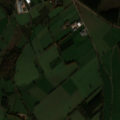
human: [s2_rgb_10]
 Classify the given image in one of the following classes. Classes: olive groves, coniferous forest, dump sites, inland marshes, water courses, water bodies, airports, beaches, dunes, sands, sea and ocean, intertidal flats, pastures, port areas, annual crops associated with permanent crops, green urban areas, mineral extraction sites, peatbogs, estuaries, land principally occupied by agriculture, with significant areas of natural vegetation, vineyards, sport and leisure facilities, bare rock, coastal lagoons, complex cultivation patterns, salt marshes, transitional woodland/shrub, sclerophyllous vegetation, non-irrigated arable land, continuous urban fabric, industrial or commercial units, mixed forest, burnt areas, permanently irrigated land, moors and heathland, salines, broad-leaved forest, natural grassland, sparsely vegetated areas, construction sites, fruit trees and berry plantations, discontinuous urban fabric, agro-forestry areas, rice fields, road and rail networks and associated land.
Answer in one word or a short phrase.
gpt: discontinuous urban fabric, pastures, land principally occupied by agriculture, with significant areas of natural vegetation, transitional woodland/shrub